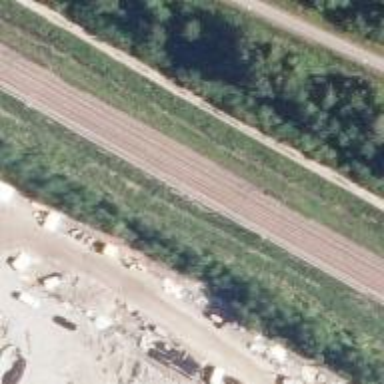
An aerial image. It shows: Continuous rail railway with electrified contact line.